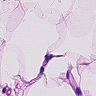
Metastatic tissue present: no